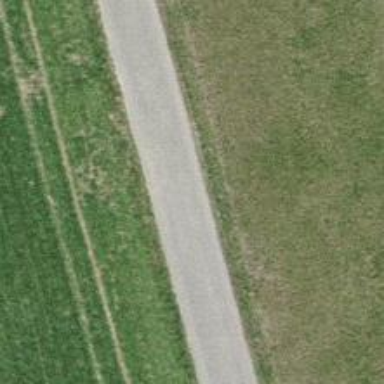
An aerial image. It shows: Asphalt track with grade1 quality. It is designed for agricultural vehicles.